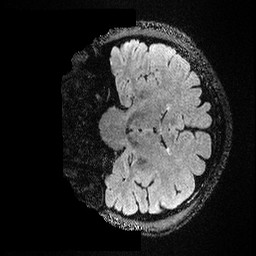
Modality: FLAIR
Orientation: coronal
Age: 24
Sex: male
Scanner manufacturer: ge
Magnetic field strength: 3 T
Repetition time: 4.802 s
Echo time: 0.1165 s